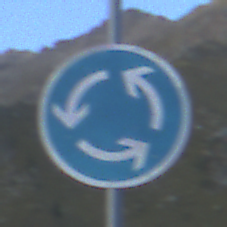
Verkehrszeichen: Kreisverkehr
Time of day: SunriseSunset
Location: Outdoor (RoadRail)
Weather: Clear
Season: NotSpecified
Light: Natural